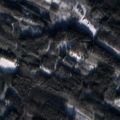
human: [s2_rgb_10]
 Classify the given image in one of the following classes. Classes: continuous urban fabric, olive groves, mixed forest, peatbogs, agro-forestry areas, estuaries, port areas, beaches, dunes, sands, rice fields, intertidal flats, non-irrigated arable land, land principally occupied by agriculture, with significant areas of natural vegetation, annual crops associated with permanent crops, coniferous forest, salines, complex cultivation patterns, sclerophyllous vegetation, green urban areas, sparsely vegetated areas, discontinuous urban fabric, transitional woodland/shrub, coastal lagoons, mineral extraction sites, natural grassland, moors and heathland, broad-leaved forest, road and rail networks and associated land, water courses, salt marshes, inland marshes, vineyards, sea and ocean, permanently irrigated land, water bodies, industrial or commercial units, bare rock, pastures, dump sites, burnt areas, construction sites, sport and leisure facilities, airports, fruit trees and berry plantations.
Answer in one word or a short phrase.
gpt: broad-leaved forest, coniferous forest, mixed forest